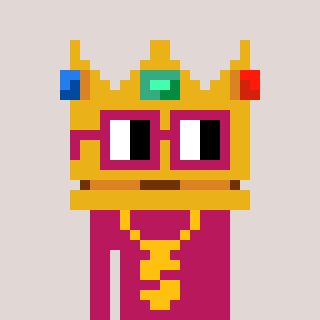
a pixel art character with square dark red glasses, a crown-shaped head and a darkpink-colored body on a warm background